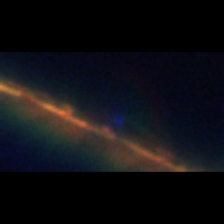
Taxon: Psuedo-nitzschia
Group: Diatoms